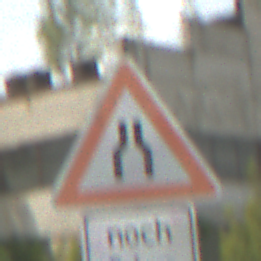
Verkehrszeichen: VerengteFahrbahn
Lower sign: LaengeEinerStrecke4
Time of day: Midday
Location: Outdoor (Suburban)
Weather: PartlyCloudy
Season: Summer
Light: Natural